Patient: sex F, age 52
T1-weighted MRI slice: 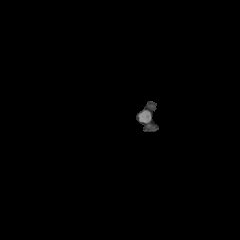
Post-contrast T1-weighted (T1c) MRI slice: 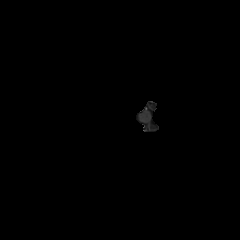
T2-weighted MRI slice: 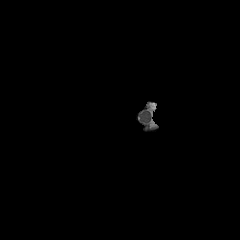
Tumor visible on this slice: no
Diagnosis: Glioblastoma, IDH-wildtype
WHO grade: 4